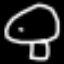
Label: mushroom